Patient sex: M
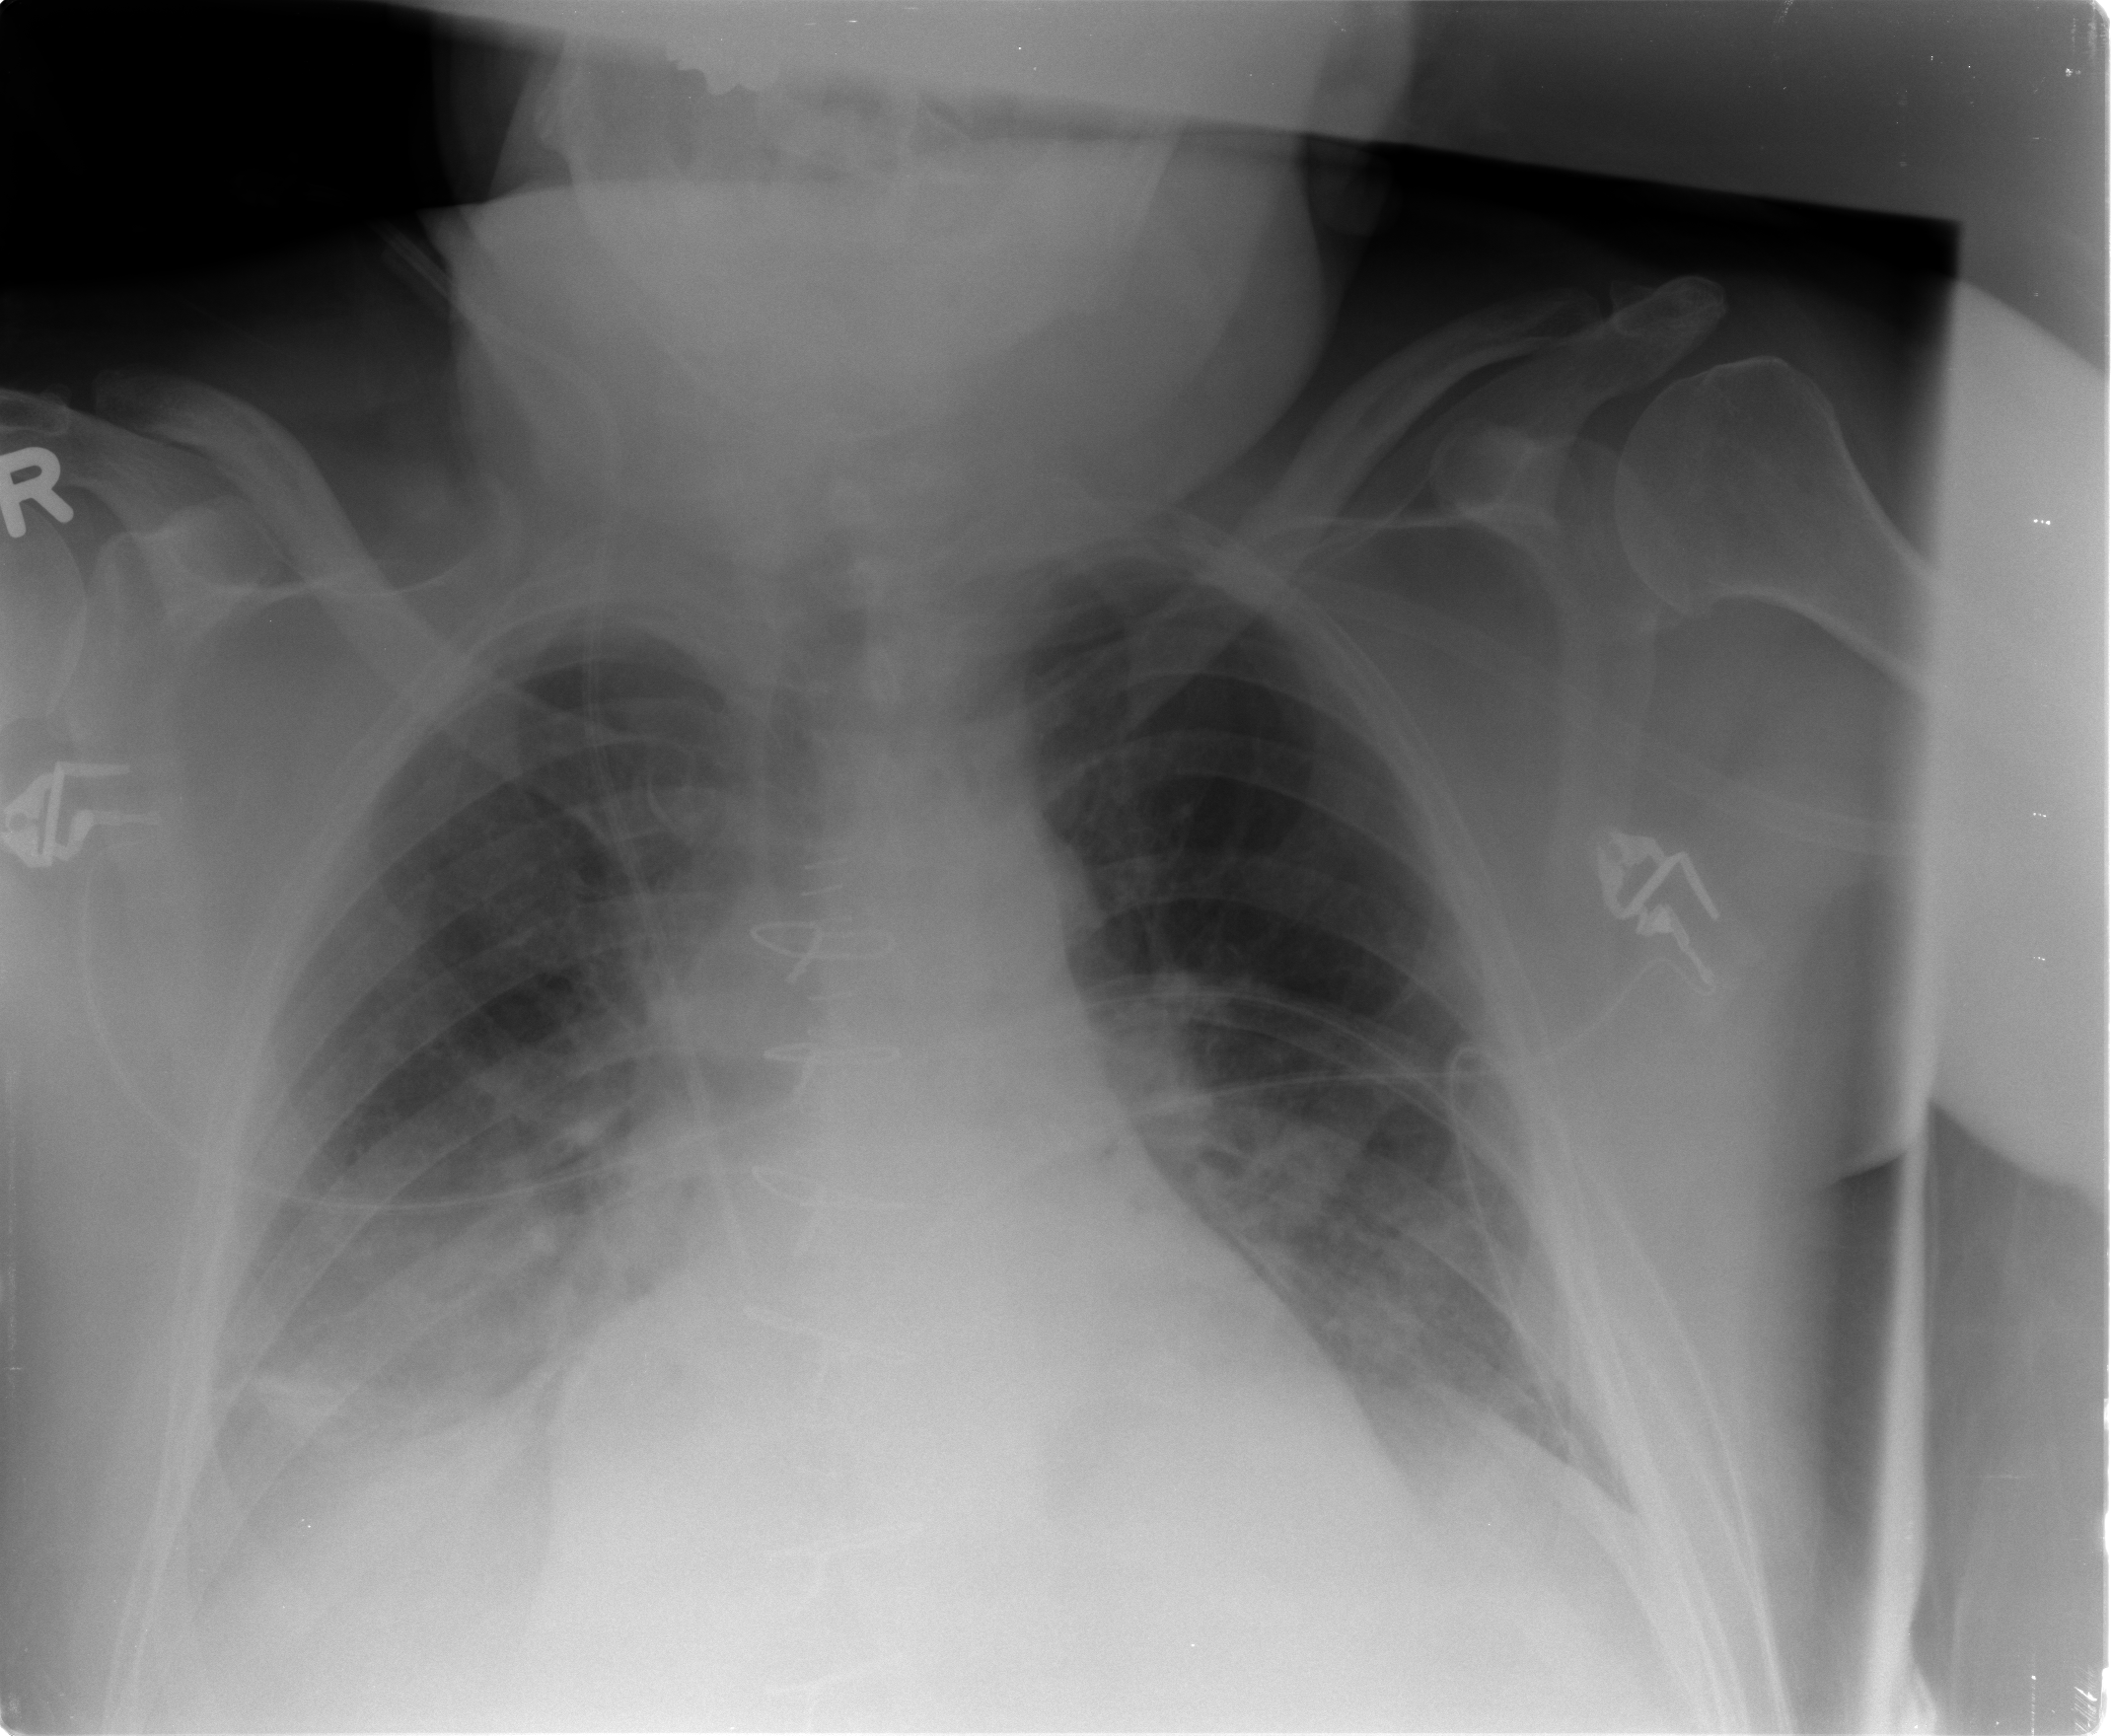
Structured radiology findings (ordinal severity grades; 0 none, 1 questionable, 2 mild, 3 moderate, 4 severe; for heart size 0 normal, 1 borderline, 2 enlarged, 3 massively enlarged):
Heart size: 1
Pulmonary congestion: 2
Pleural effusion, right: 2
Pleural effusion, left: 0
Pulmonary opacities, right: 2
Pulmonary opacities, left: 2
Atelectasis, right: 2
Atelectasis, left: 2